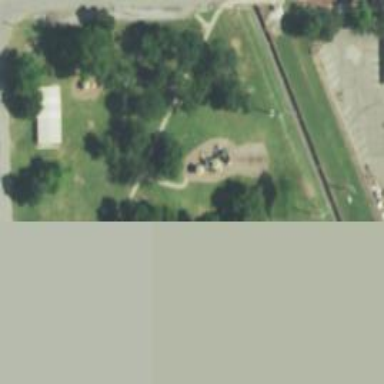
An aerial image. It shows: Park.